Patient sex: F
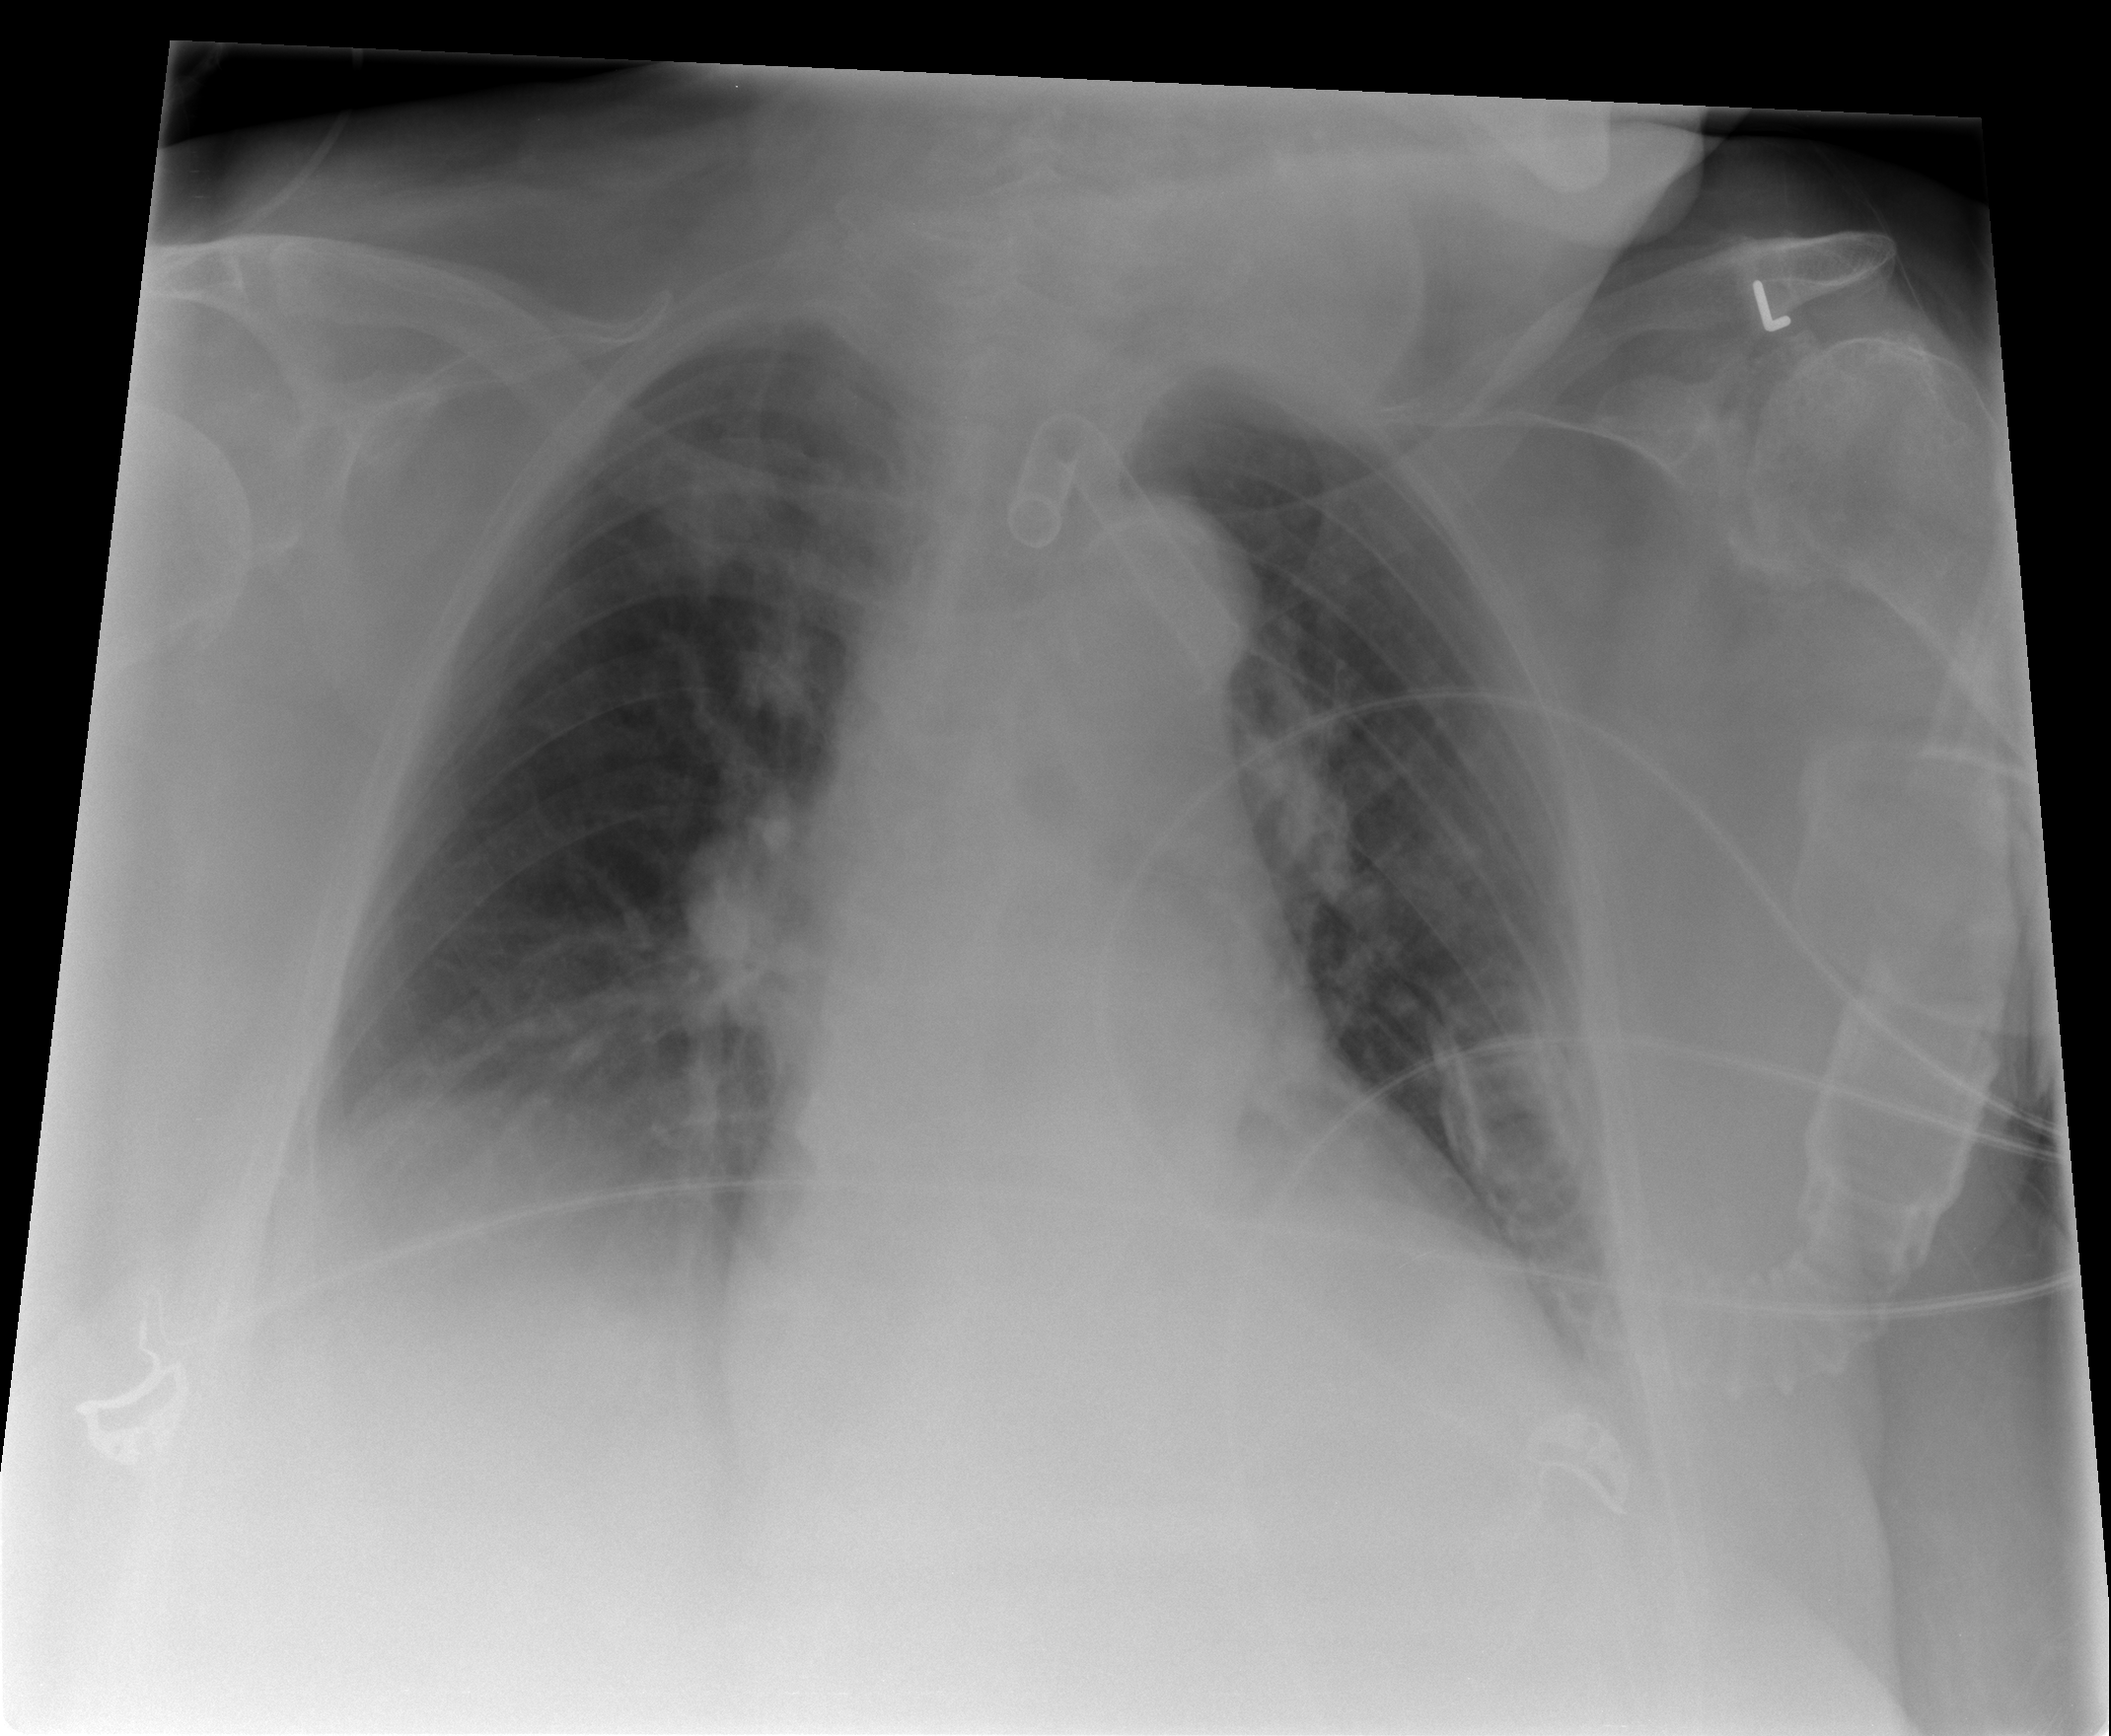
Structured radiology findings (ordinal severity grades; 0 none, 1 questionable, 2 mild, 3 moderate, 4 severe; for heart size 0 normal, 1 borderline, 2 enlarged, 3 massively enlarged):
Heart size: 0
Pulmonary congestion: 2
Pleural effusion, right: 0
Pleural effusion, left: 0
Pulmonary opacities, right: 0
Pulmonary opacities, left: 0
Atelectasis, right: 2
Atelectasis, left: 2